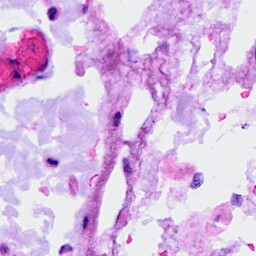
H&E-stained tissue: Ovarian